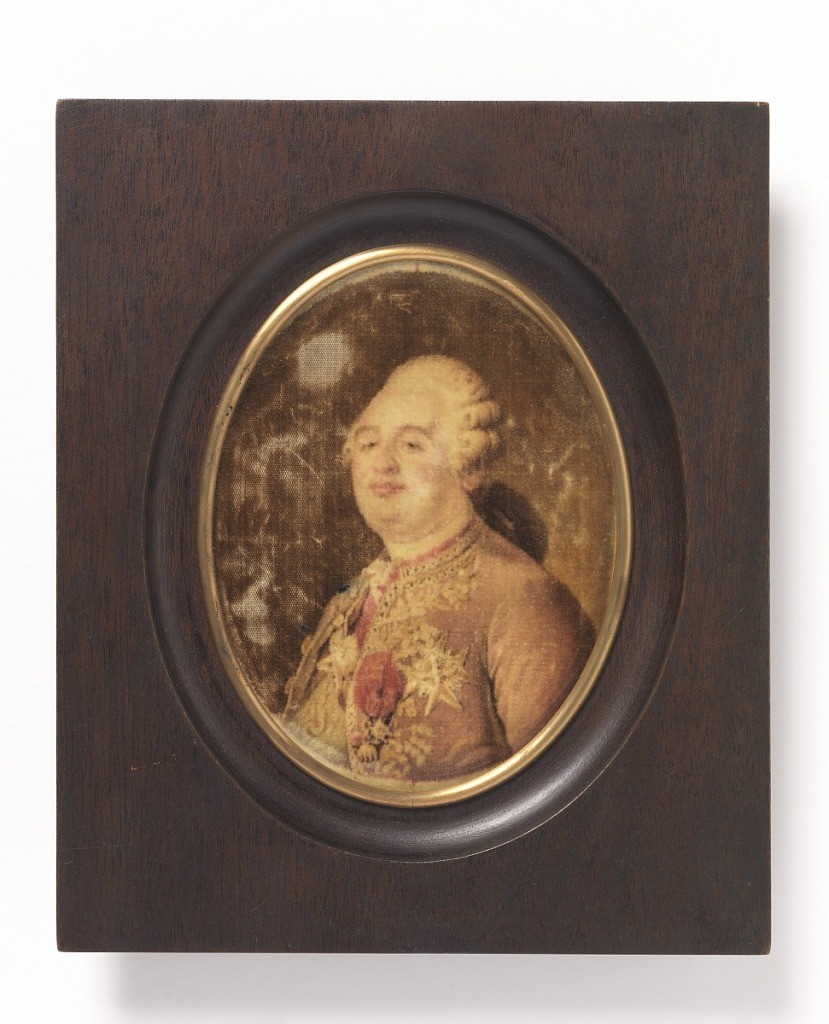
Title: Portrait
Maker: Gaspard Grégoire, French, 1751–1846
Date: late 18th century
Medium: silk Technique: warp-printed velvet
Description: Portrait of Louis XVI in an oval wooden frame. Gregoire velvet in shades of brown and red.